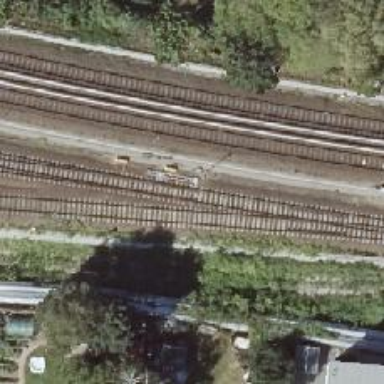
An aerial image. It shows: Railway switch with the turnout side on the left.